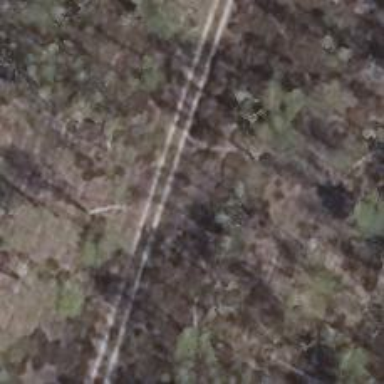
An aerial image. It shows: Track road with grade4 tracktype.